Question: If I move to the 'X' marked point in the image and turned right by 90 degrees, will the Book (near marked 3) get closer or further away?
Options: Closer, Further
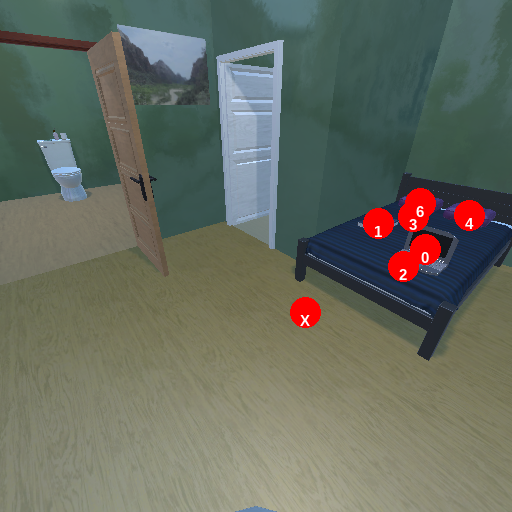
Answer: Closer